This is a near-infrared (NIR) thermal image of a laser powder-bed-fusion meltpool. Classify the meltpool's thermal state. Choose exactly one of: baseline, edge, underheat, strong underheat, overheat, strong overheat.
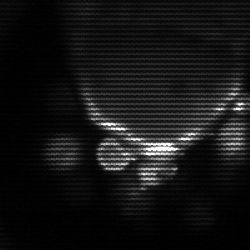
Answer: baseline